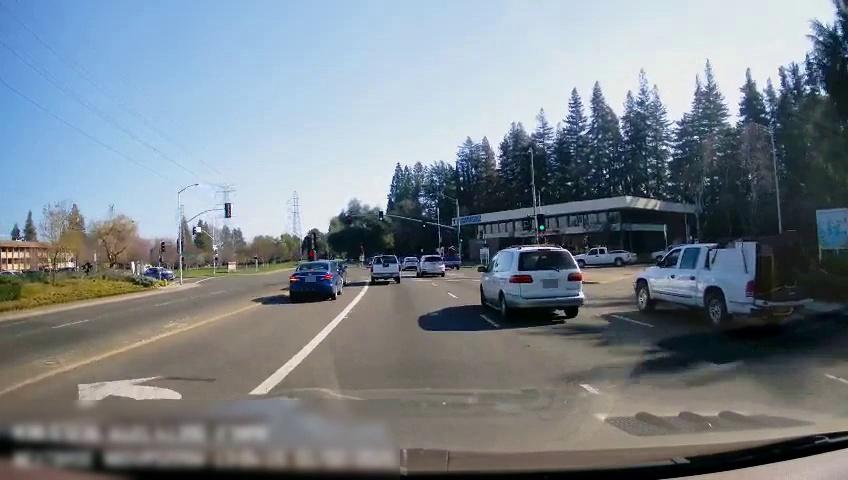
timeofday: Day
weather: Sunny
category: Drivable Space
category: Drivable Space
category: Vehicles | Car
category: Vehicles | Truck
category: Vehicles | Truck
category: Vehicles | Car
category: Vehicles | Van
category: Vehicles | SUV
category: Vehicles | Car
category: Vehicles | Truck
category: Vehicles | Truck
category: Lanes | Opposite Lane
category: Lanes | Current Lane
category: Lanes | Current Lane
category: Lanes | Current Lane
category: Traffic | Lights
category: Traffic | Lights
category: Traffic | Lights
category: Traffic | Lights
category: Traffic | Lights
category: Traffic | Lights
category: Traffic | Lights